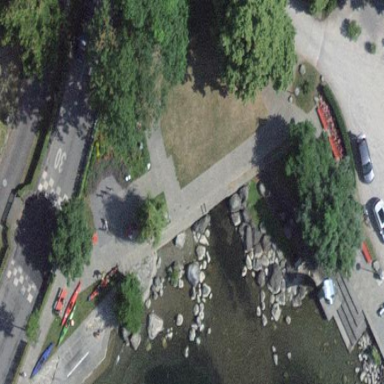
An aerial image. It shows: Park with swimming facilities.